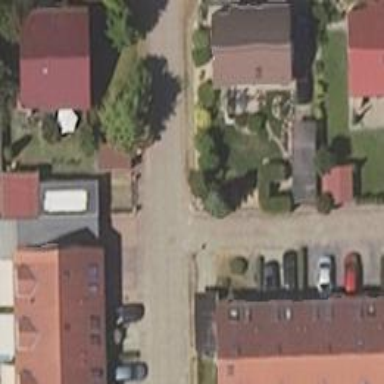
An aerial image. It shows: Living street.